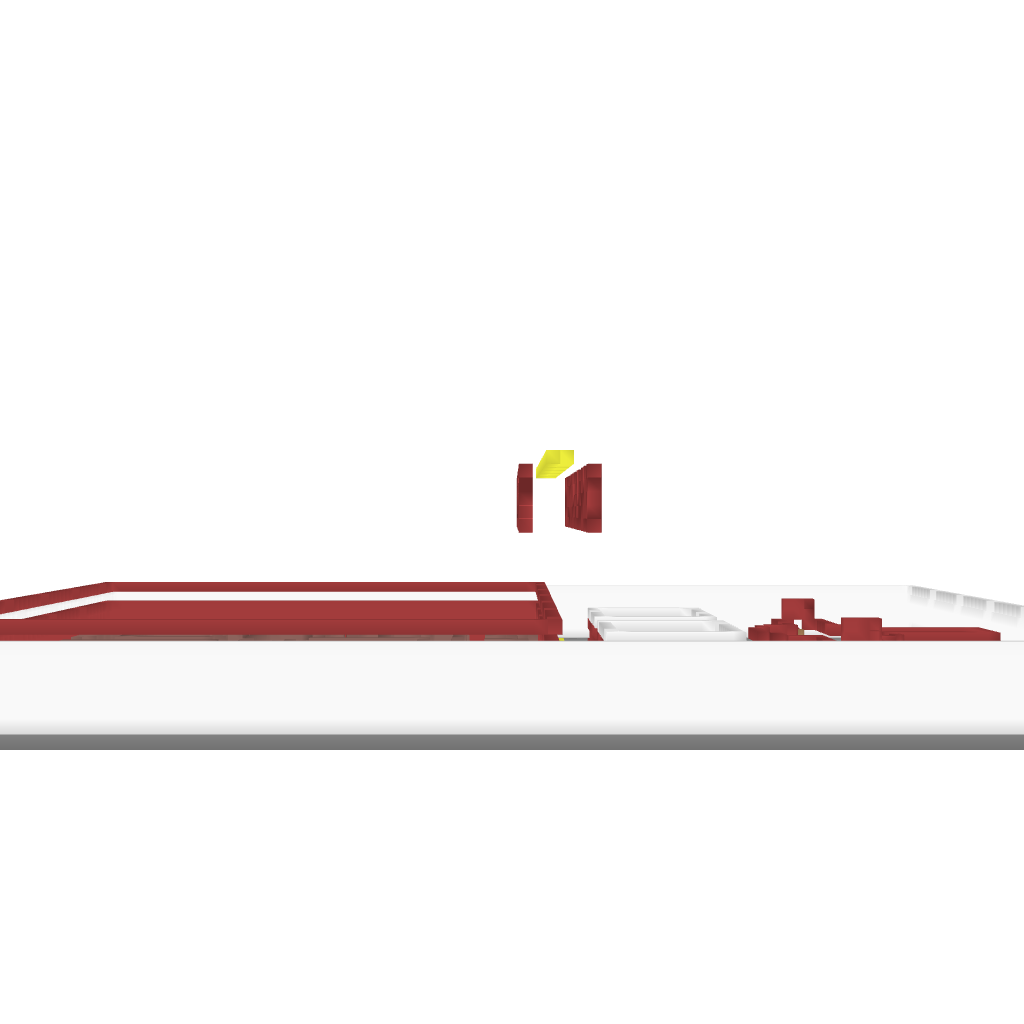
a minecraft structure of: BomberMan MiniGame good quality